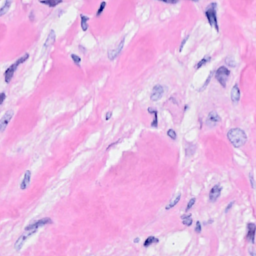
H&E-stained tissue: Breast